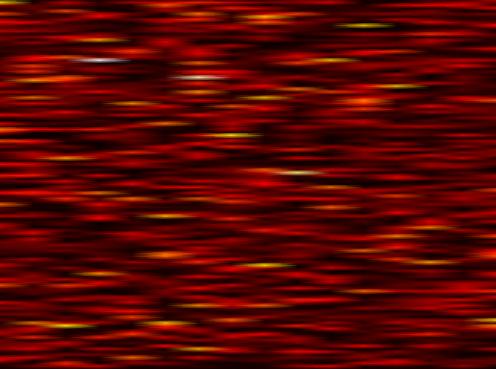
Label: OFDM